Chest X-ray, PA view. Patient: 17 years old, sex M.
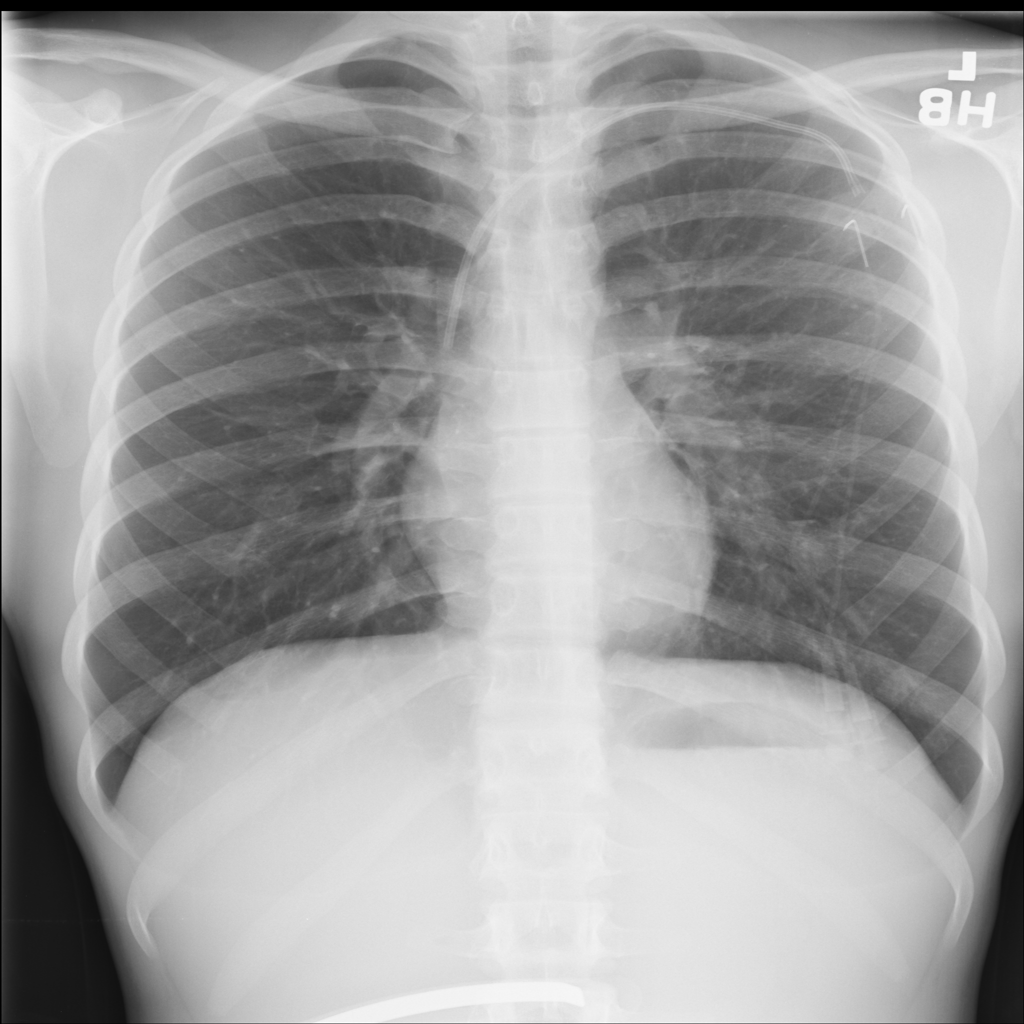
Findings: No Finding